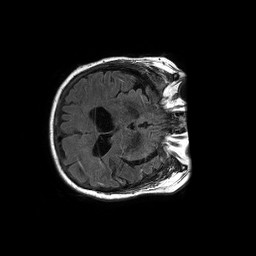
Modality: FLAIR
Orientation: axial
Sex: female
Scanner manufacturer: philips
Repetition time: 11 s
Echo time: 0.125 s